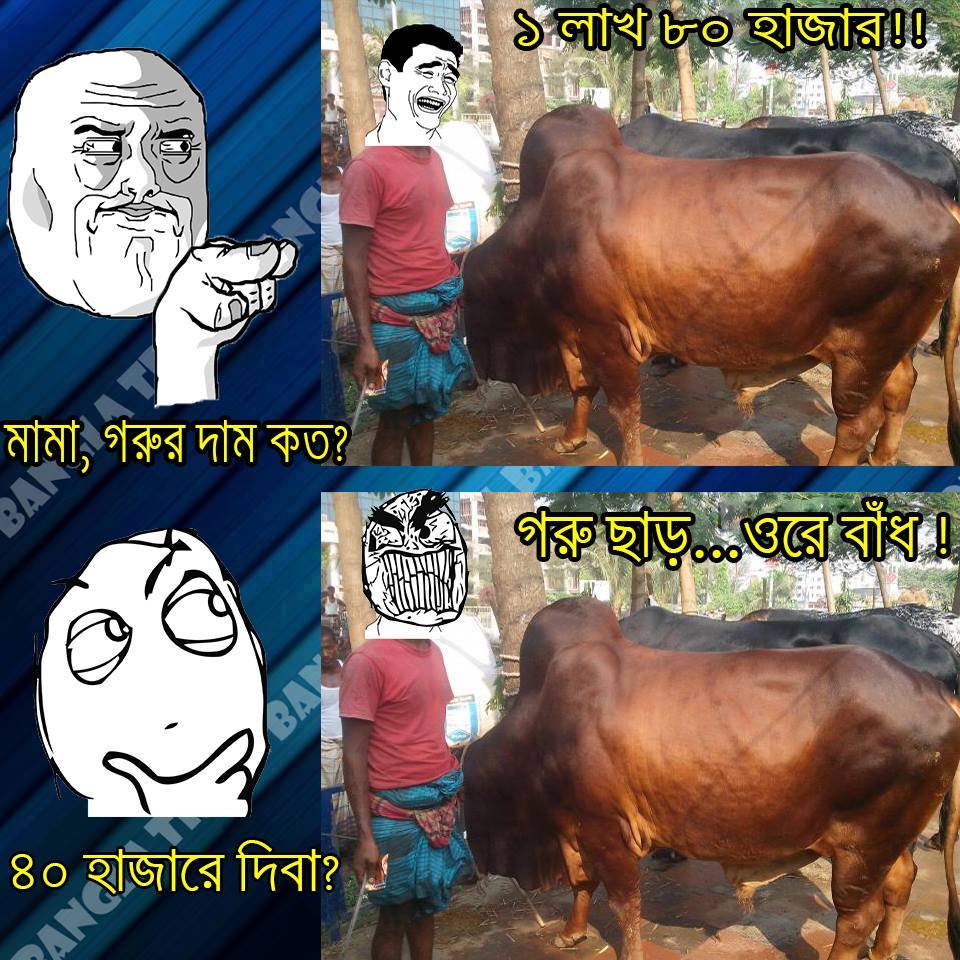
Text: মামা গরুর দাম কত? ১ লাখ ৮০ হাজার!! ৪০ হাজারে দিবা? গরু ছাড়... ওরে বাঁধ !
Label: Non Hate